RGB frame:
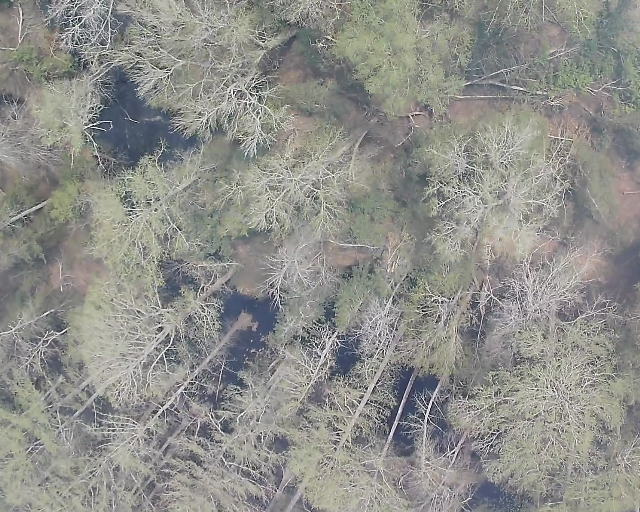
Thermal frame:
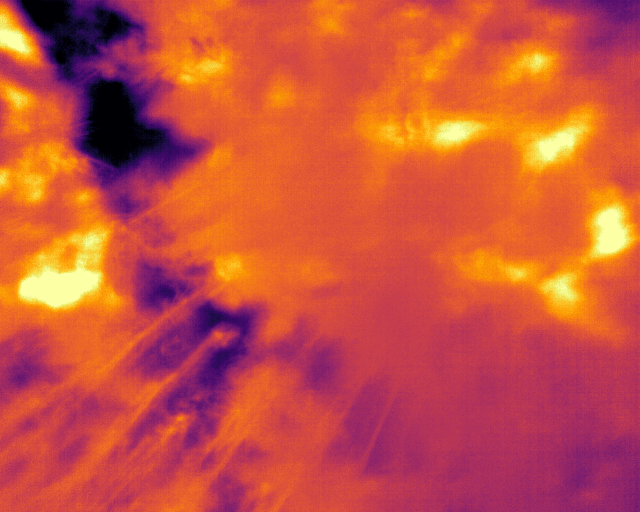
Captured: 2026-02-26 03:45:01
Pixels at or above 80 °C: 0 (fraction of frame: 0)